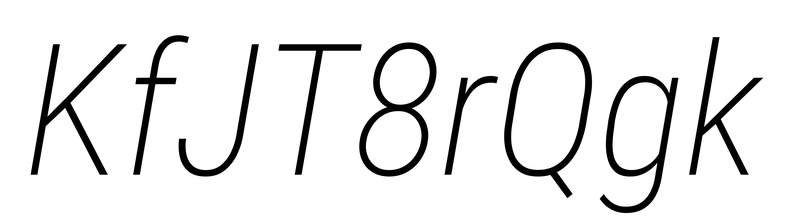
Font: Roboto-Italic_Condensed_ExtraLight_Italic